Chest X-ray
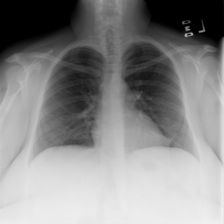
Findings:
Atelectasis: positive
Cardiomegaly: negative
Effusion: negative
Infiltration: negative
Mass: negative
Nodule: negative
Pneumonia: positive
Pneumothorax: negative
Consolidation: negative
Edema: negative
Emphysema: negative
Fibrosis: negative
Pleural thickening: negative
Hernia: negative